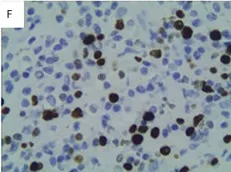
Histological features of the lesion revealed an IgG4-related inflammatory pseudotumor. (F) Immunohistochemical staining of Ki-67.
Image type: pathology (immunostaining)